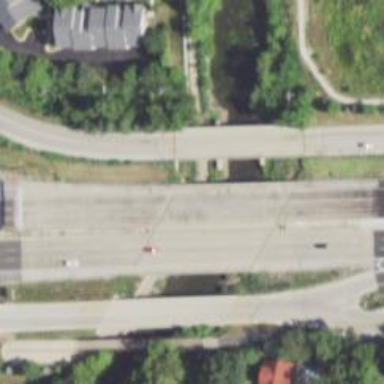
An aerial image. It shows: Bridge over trunk highway expressway.